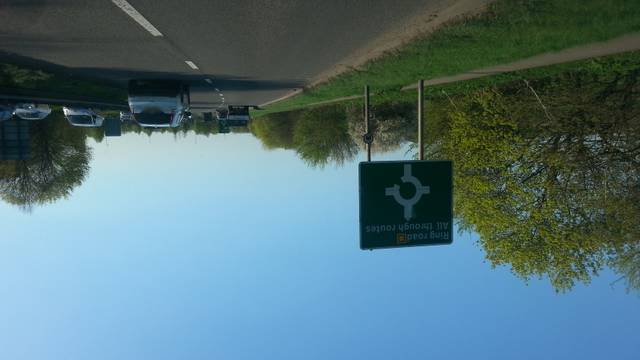
Region: United Kingdom
Coordinates: 52.233, -0.9365